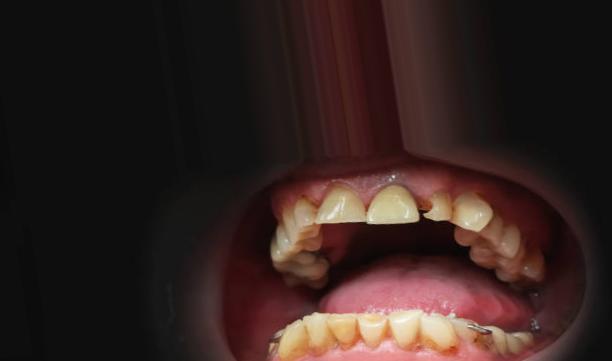
Condition: Caries